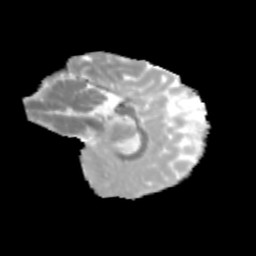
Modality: MD
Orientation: sagittal
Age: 9
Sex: female
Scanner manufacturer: siemens
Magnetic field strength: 3 T
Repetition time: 3.8 s
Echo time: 0.07 s